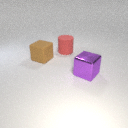
large red rubber cylinder behind large brown rubber cube